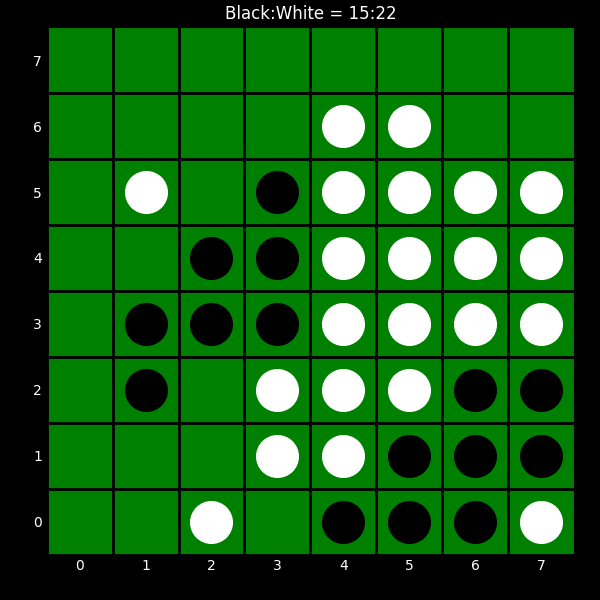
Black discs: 15
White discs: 22